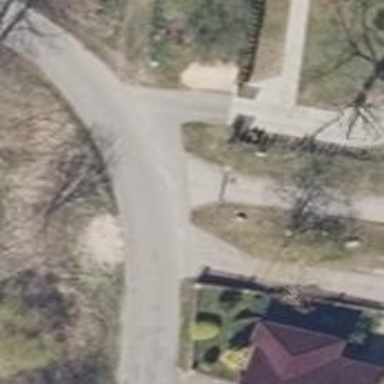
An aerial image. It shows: Paved residential road.